Question: working sql is mentioned here
'''
SELECT et.* FROM examtypes et
LEFT JOIN categoryexams ce ON et.id = ce.examtype_id
LEFT JOIN categoryexamusers ceu ON ce.id = ceu.categoryexam_id
LEFT JOIN categoryusers cu ON cu.id = ceu.categoryuser_id
LEFT JOIN users u ON u.id = cu.user_id
WHERE u.id =1
'''
table categoryexam is missing in image. please find the below line
'''
categoryexams ce ON et.id = ce.examtype_id
'''

'has_many :categoryexams'
'has_many :categoryexam, :dependent => :destroy'
'belongs_to :categoryexam'
'belongs_to :categoryuser'
'belongs_to :exam'
'belongs_to :examtype'
'has_many :categoryexamuser'
'has_many :categoryusers, :through => :categoryexamuser'
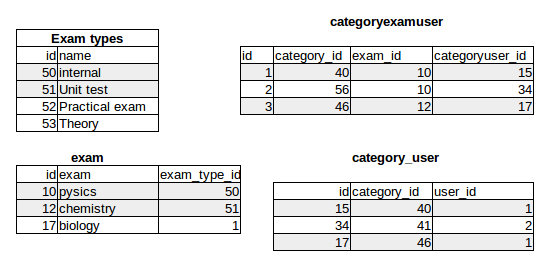
Answer: This might help i guess
'''
cat_user_id = Categoryuser.where(:user_id => 1).pluck(:id)
cat_exam_id = Categoryexamuser.where('categoryuser_id in (?)', cat_user_id).pluck(:categoryexam_id)
exam_type_id = Categoryexam.where('id in (?)', cat_exam_id).pluck(:examtype_id)
@examTypes = Examtype.where('id in (?)', exam_type_id).select(:name)
'''